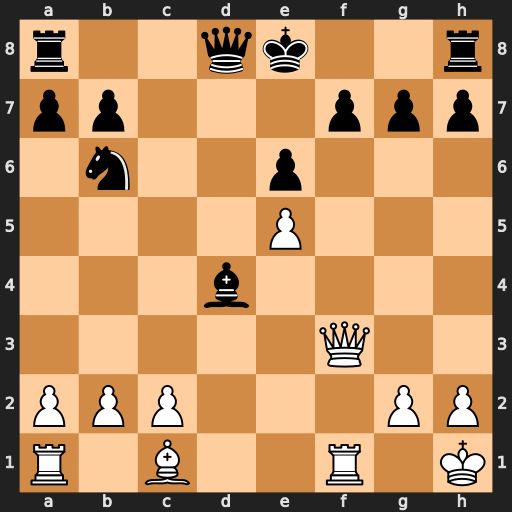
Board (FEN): r2qk2r/pp3ppp/1n2p3/4P3/3b4/5Q2/PPP3PP/R1B2R1K
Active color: w
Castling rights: kq
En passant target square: -
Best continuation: Qxf7#